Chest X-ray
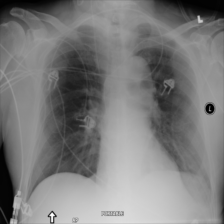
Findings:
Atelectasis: negative
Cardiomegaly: negative
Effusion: negative
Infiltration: negative
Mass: negative
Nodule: negative
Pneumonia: negative
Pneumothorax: negative
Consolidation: negative
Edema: negative
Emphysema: negative
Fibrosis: negative
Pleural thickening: negative
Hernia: negative